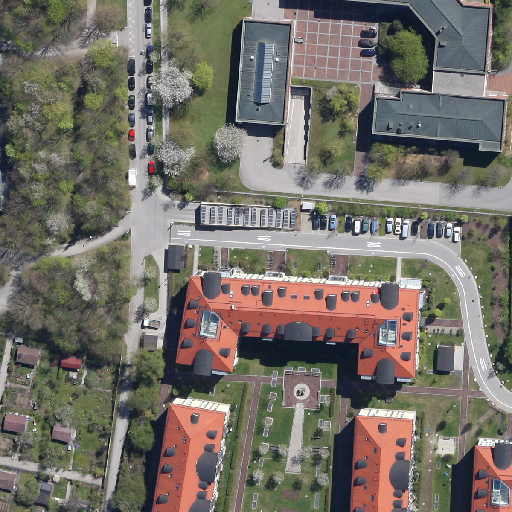
Referring expression: car